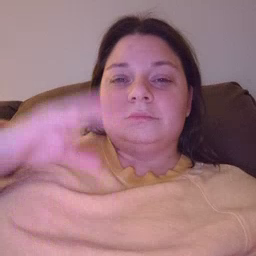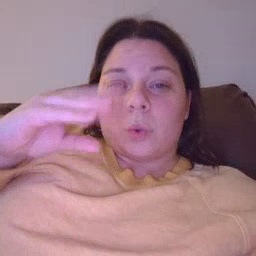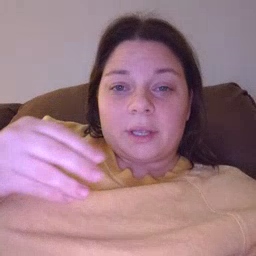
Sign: story